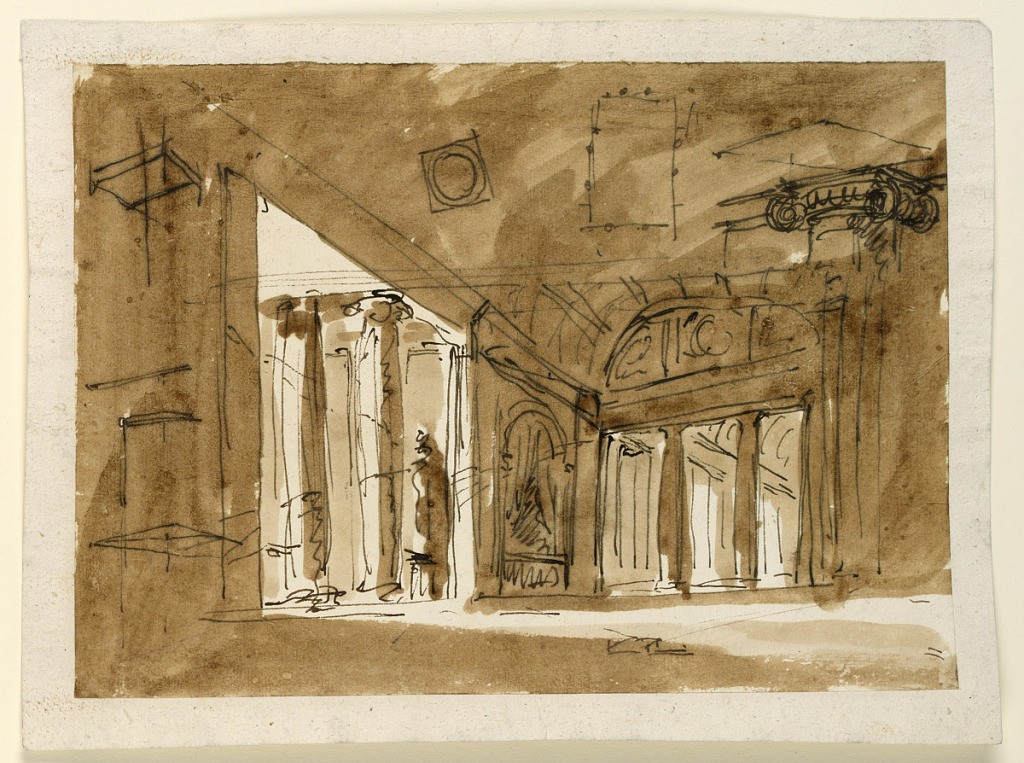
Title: Stage Design for the Interior of a Hall in the Classical Style
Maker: Giuseppe Barberi, Italian, 1746–1809
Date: early 19th century
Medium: Pen and brown ink, brush and brown wash on lined off-white laid paper
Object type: Drawing
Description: Large hall opening between columns in the background and on the left side, decorated in the classical style. DEtails on margin.